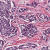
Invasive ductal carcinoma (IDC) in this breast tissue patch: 1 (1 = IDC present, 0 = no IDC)